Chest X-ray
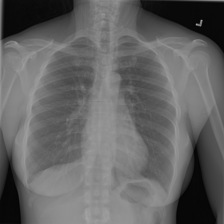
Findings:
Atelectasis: negative
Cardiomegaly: negative
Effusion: negative
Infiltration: negative
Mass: negative
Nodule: negative
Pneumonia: negative
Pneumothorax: negative
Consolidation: negative
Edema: negative
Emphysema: negative
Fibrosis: negative
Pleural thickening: negative
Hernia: negative